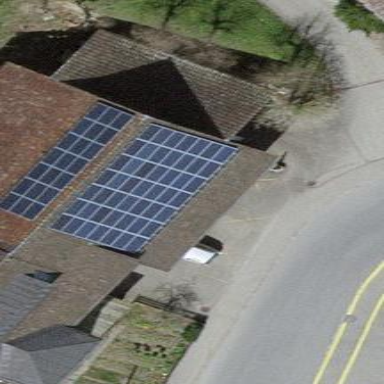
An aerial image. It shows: Solar power generator.